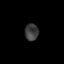
Tissue: prostate
Cell type: T cells
Senescence score: 0.3423
Nuclear area (px): 228
Mean DAPI intensity: 59.785